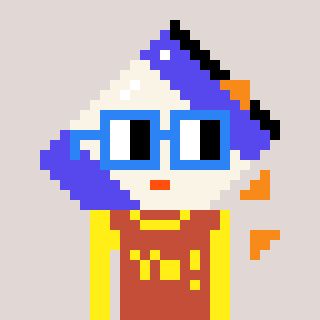
a pixel art character with square blue glasses, a chips-shaped head and a rust-colored body on a warm background